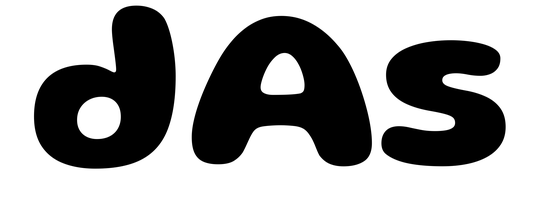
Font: Gluten_Bold